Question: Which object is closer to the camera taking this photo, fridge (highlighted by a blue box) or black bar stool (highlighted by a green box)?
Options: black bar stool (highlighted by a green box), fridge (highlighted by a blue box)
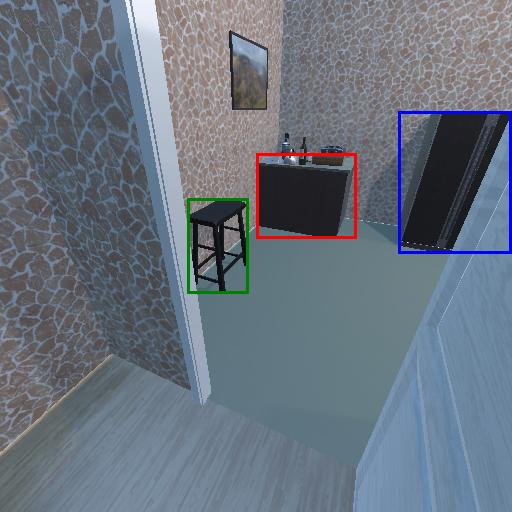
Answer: black bar stool (highlighted by a green box)